Question: I am very new to OSX development.
How do I tint an application to dark gray like this one did?

is it possible to do that from interface builder? If not, how do I do that from code?
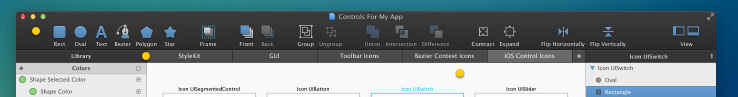
Answer: To change window title bar color, set the window as textured in IB. Then in corresponding view controller/app delegate update the window color.
'''
NSColor *grayColor = [NSColor colorWithCalibratedRed:64/255.0f
green:64/255.0f
blue:64/255.0f
alpha:1.0];
[self.window setBackgroundColor:grayColor];
'''
Now the window would like this :

With Toolbar:

Note that when window is set as textured entire window will be textured. I have subclassed the view and set background to white color :
'''
- (void)drawRect:(NSRect)dirtyRect
{
[super drawRect:dirtyRect];
[[NSColor whiteColor] setFill];
NSRectFill(dirtyRect);
}
'''
Else the window would like this :